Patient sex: M
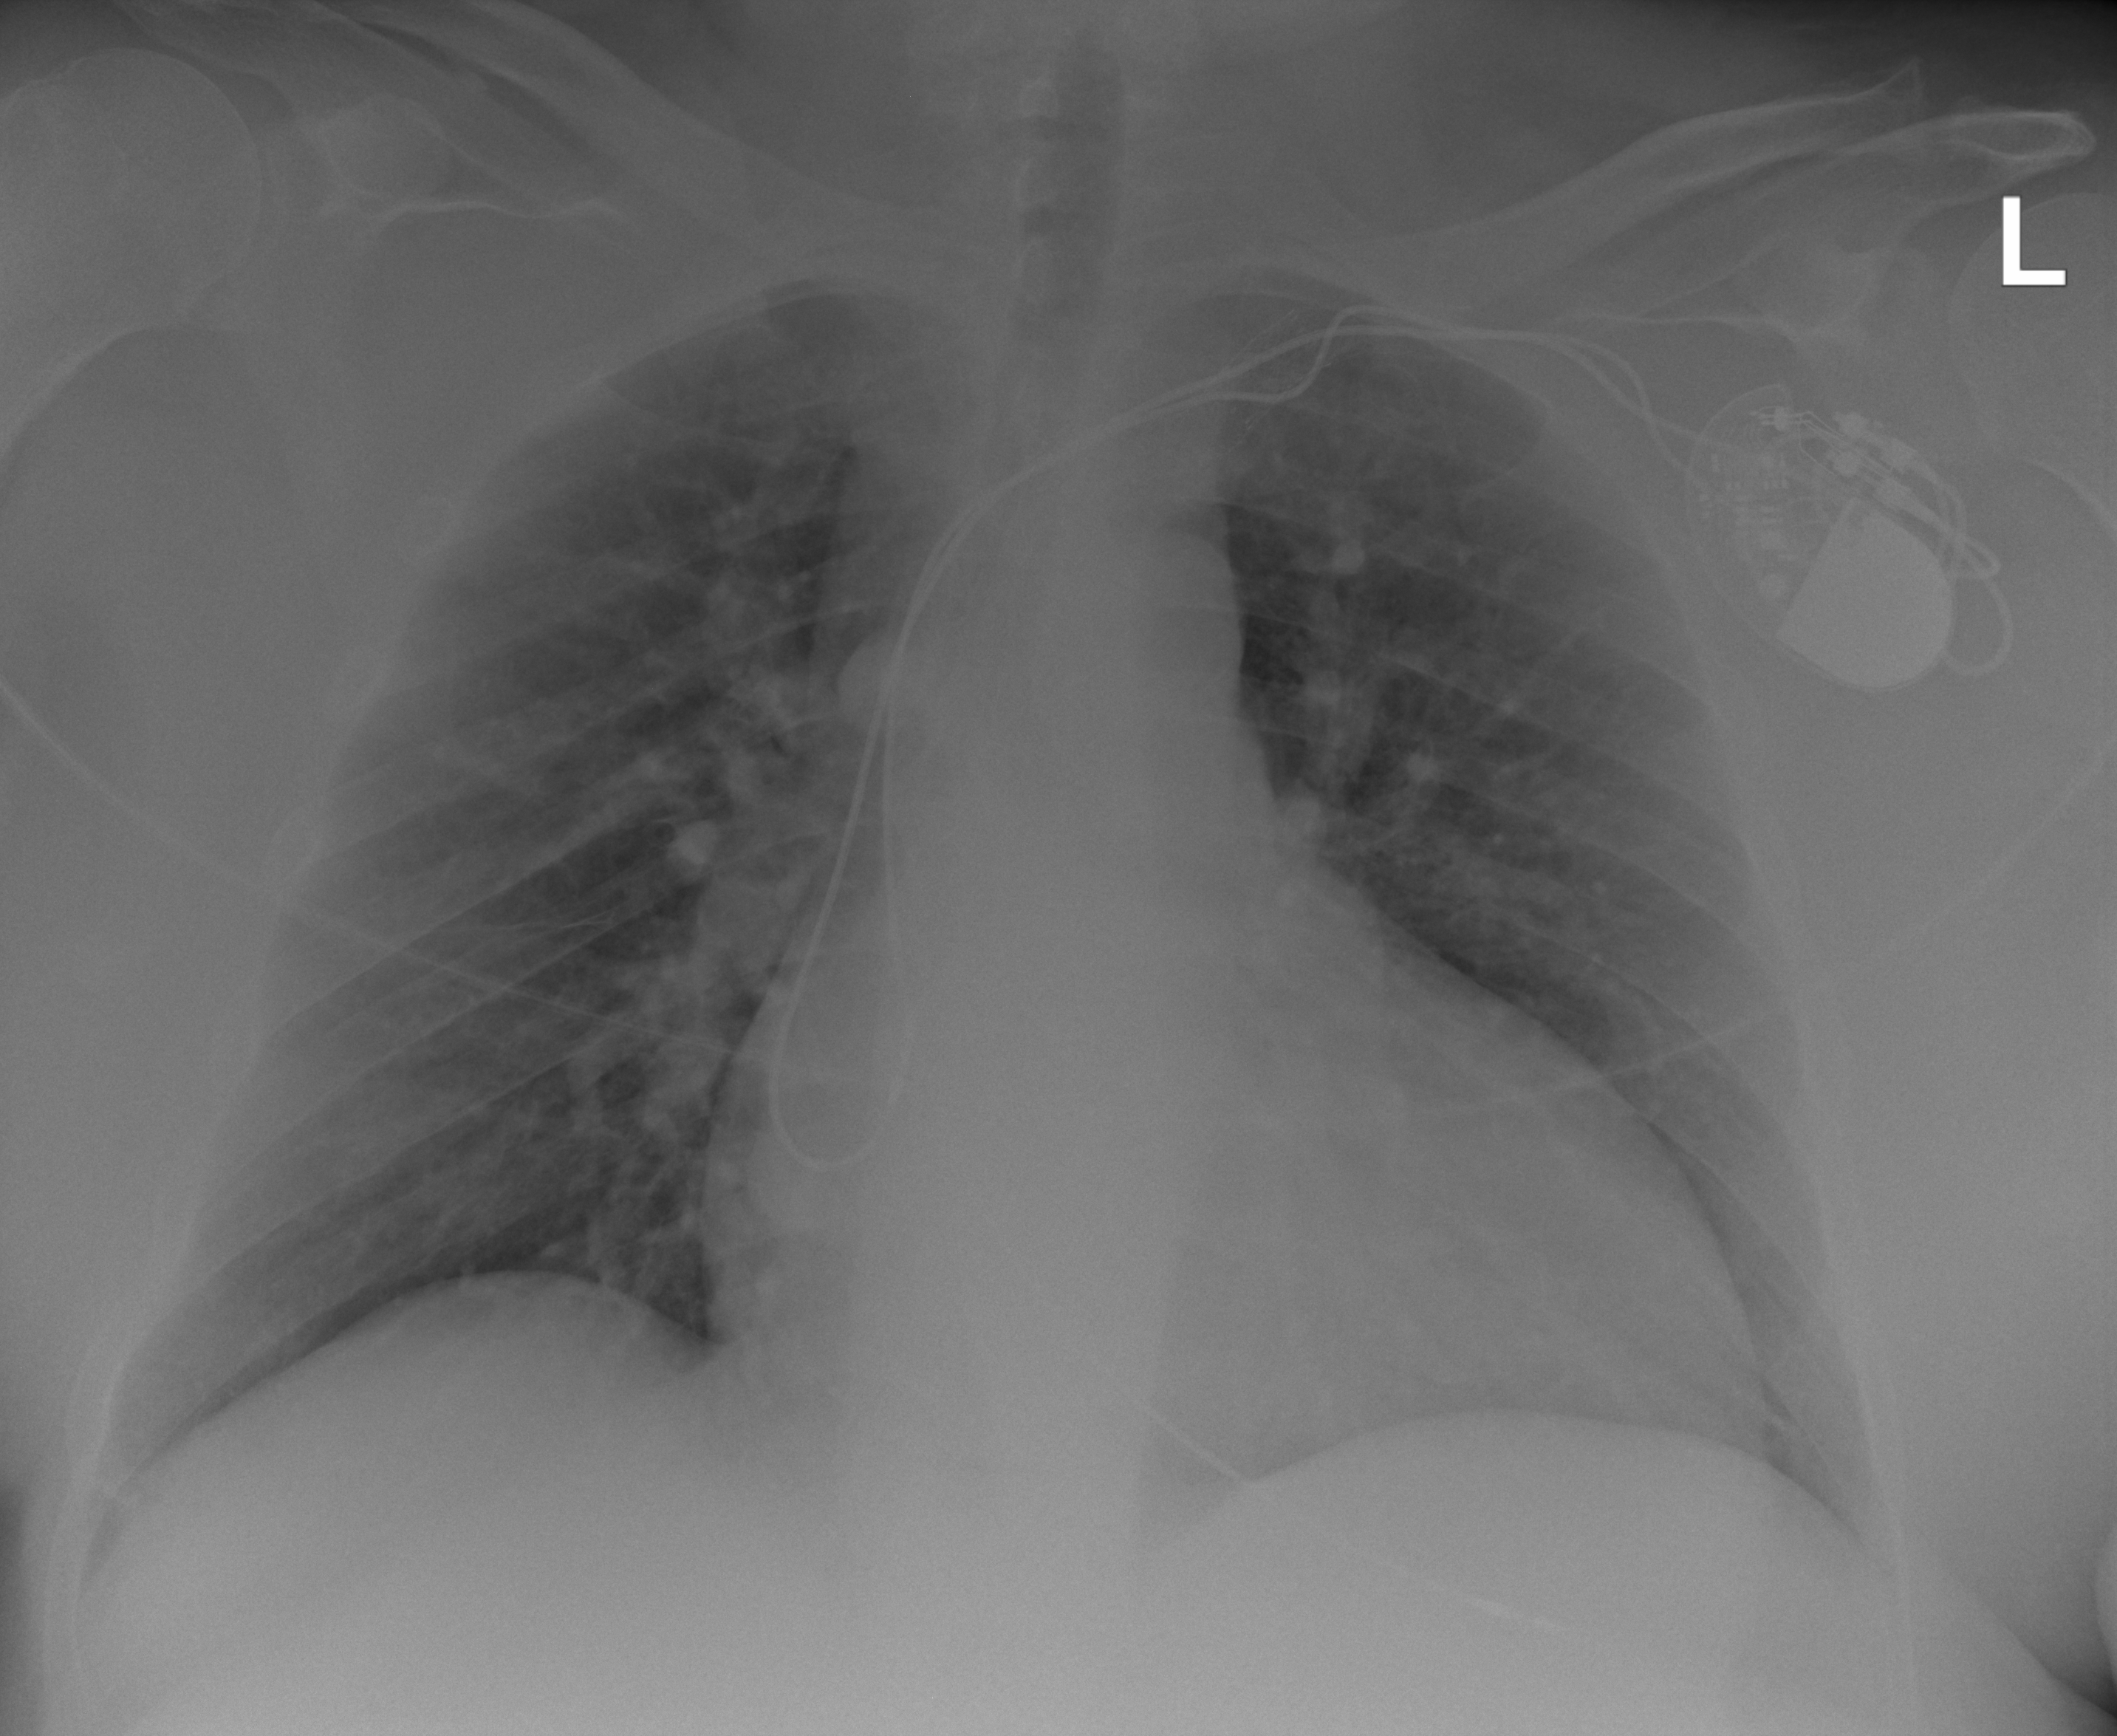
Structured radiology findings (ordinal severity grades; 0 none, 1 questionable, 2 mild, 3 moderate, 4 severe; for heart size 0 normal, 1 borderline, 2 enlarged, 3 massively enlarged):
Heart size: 2
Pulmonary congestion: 2
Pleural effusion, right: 0
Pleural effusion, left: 0
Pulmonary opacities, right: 0
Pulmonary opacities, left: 0
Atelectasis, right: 0
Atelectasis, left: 0